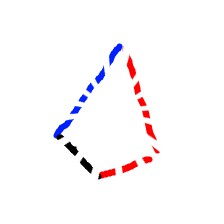
Shape: kite